Interaction volume radius: 5 \u00c5
Interaction volume height: 20 \u00c5
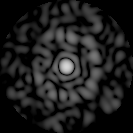
Disorder parameter: 0.7827